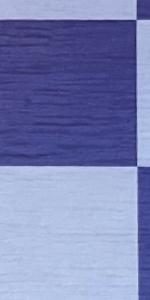
Label: Empty